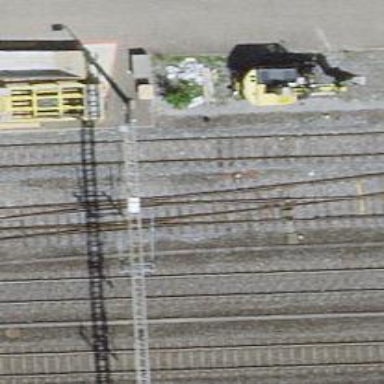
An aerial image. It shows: Railway switch.